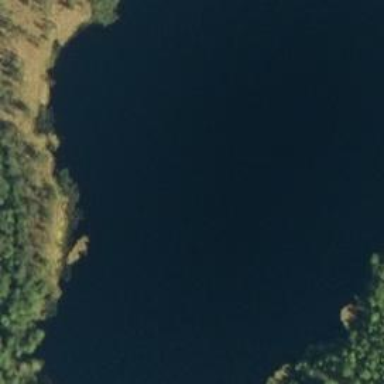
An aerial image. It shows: Beautiful lake surrounded by nature.